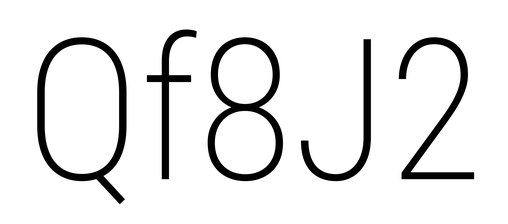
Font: Roboto_Condensed_ExtraLight